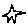
Label: star